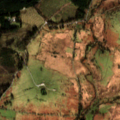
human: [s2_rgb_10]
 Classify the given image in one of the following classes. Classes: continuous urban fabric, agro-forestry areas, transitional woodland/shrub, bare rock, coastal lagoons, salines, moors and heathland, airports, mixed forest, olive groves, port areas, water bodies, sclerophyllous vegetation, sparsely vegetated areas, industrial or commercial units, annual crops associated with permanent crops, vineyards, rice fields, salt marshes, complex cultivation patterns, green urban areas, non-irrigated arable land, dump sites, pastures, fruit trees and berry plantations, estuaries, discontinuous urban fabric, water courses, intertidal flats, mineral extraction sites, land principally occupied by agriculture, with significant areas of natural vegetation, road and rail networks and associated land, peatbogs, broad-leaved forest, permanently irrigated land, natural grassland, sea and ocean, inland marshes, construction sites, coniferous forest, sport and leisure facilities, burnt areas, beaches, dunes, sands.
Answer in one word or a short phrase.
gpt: coniferous forest, natural grassland, peatbogs